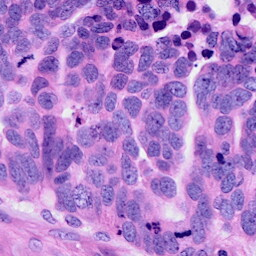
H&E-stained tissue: Ovarian